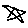
Label: star